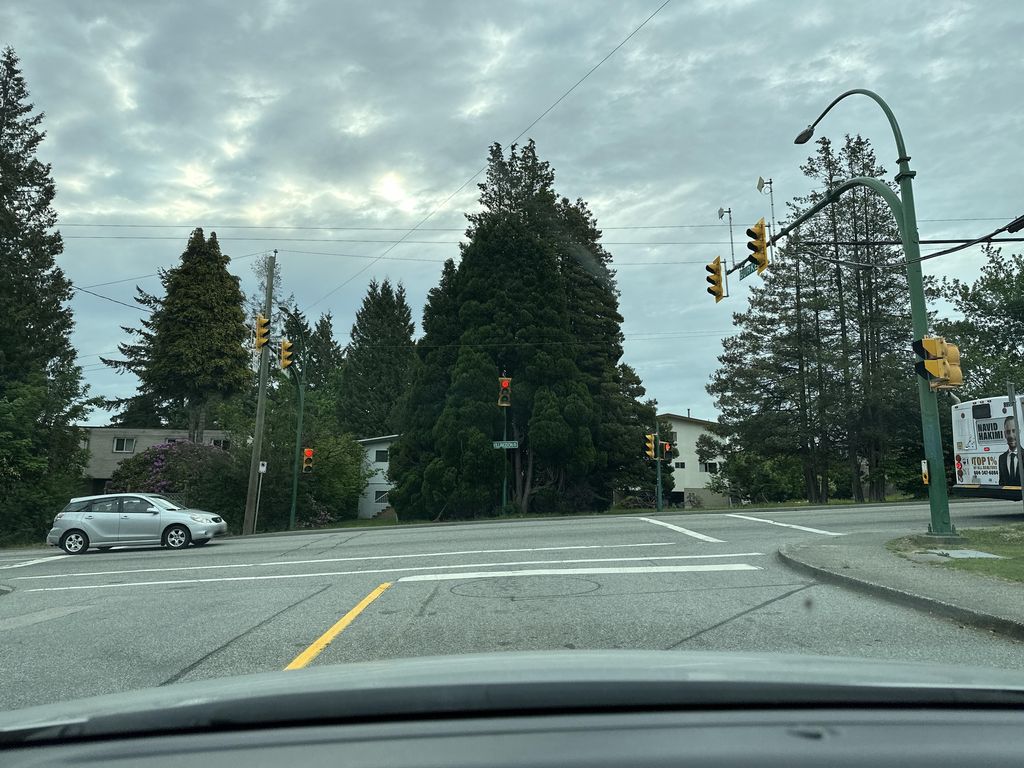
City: vancouver